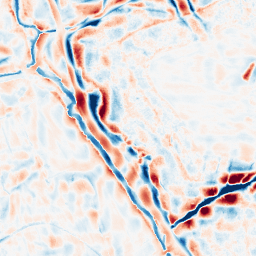
Category: wavelet
Decomposition family: wavelet_biorthogonal
Decomposition parameters: wavelet: bior4.4
level: 4
Upsampling method: bspline
Upsampling parameters: scale: 8
Upsampling scale: 8